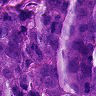
Metastatic tissue present: yes